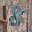
Label: 8